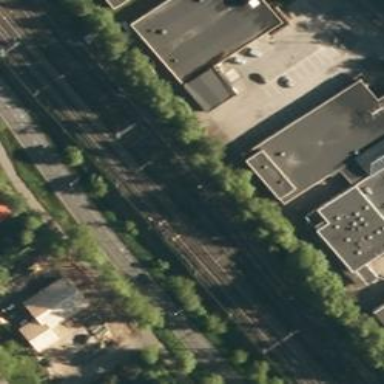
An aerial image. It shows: Electrified rail siding with contact line.